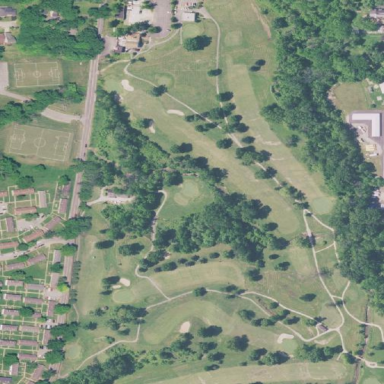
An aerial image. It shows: Golf course.